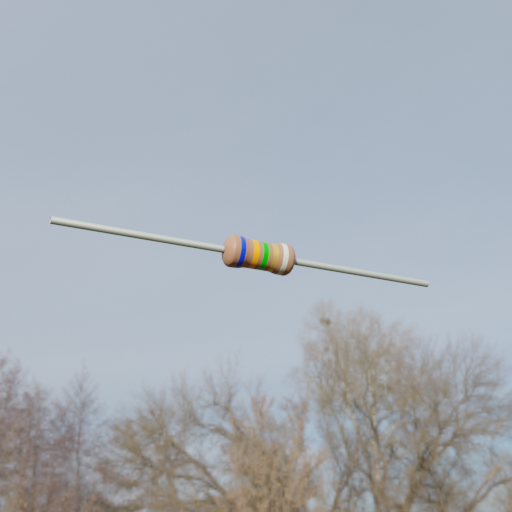
Resistor colour bands (in order): blue, orange, green, gold, silver